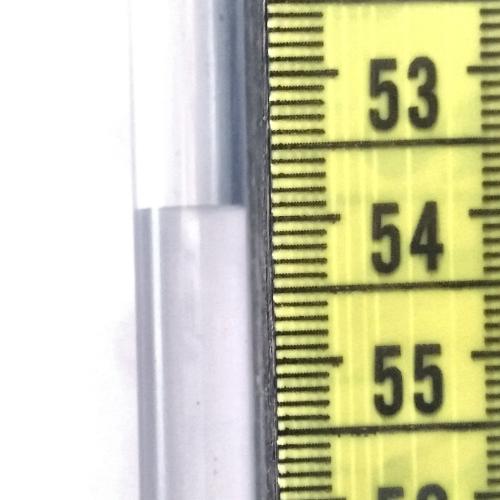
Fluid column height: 53.9 cm